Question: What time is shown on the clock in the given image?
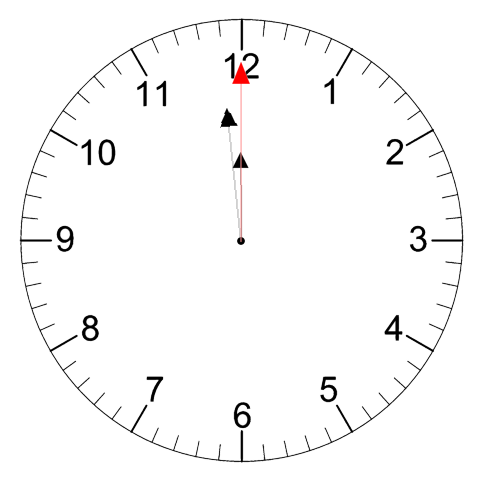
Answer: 11:59:00